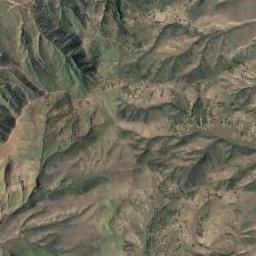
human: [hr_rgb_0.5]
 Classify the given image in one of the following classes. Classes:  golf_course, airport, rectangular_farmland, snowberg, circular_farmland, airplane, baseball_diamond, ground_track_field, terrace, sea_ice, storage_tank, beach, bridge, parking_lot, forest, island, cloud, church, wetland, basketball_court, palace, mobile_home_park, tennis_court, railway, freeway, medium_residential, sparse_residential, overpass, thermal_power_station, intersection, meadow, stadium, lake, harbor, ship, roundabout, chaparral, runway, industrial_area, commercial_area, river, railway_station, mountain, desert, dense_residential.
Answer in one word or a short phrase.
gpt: mountain